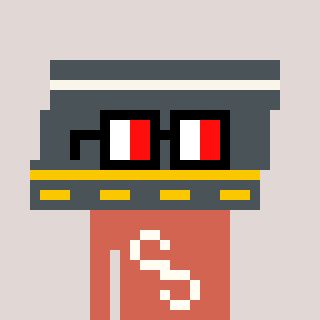
a pixel art character with square glasses with black frames and red eyes, a road-shaped head and a peachy-colored body on a warm background